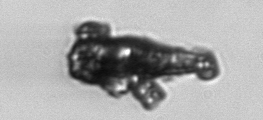
Label: Delphineis